Aerial crown-view tile of a tropical tree (Barro Colorado Island, Panama), acquired 20250124:
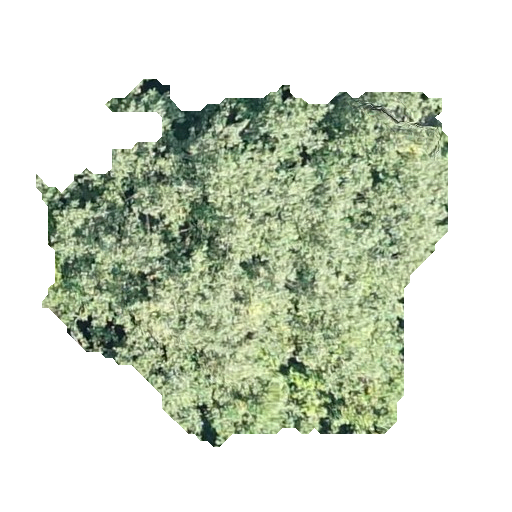
Species: Hieronyma alchorneoides
GBIF accepted scientific name: Hieronyma alchorneoides
Crown area: 162.287 m²